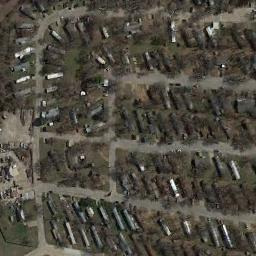
Label: residential